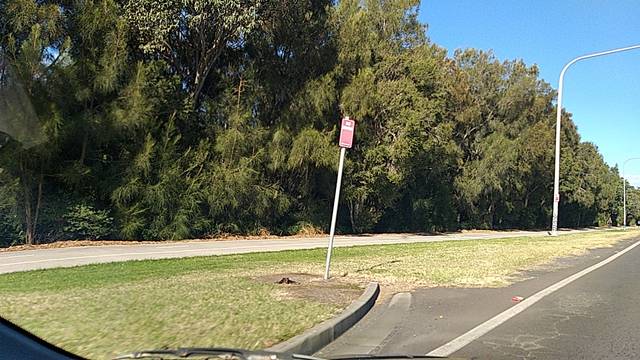
Region: Australia
Coordinates: -34.403, 150.9